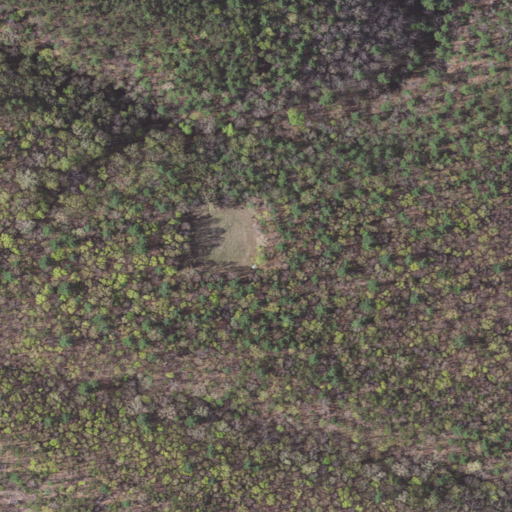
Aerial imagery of plain(s) in Virginia named Pond Flat containing mixed forest, deciduous forest, and evergreen forest